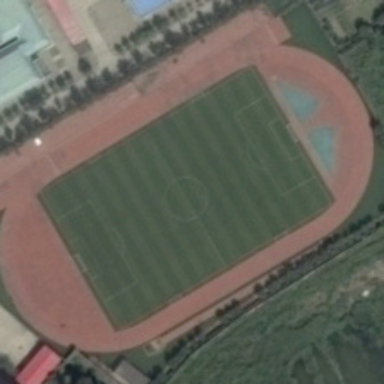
Near a park is a ground track field beside two buildings .